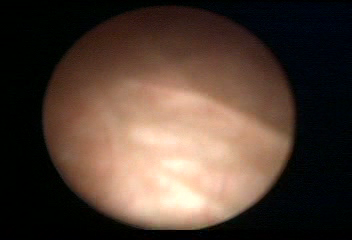
Modality: WLC
Class: Normal mucosa
Bladder cancer association: No